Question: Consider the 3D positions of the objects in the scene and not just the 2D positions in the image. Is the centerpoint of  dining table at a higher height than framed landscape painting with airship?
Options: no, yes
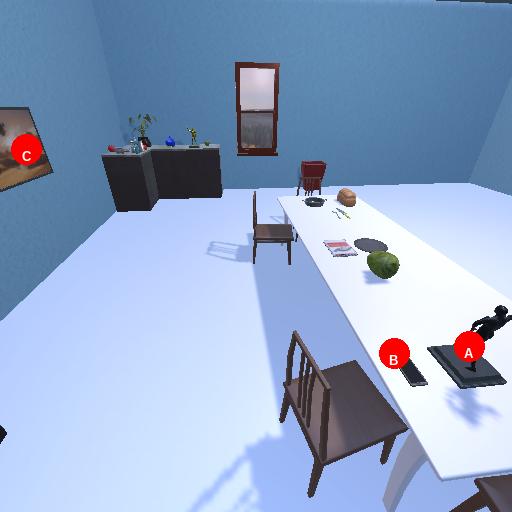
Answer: no